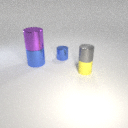
small yellow rubber cylinder in front of small blue metal cylinder